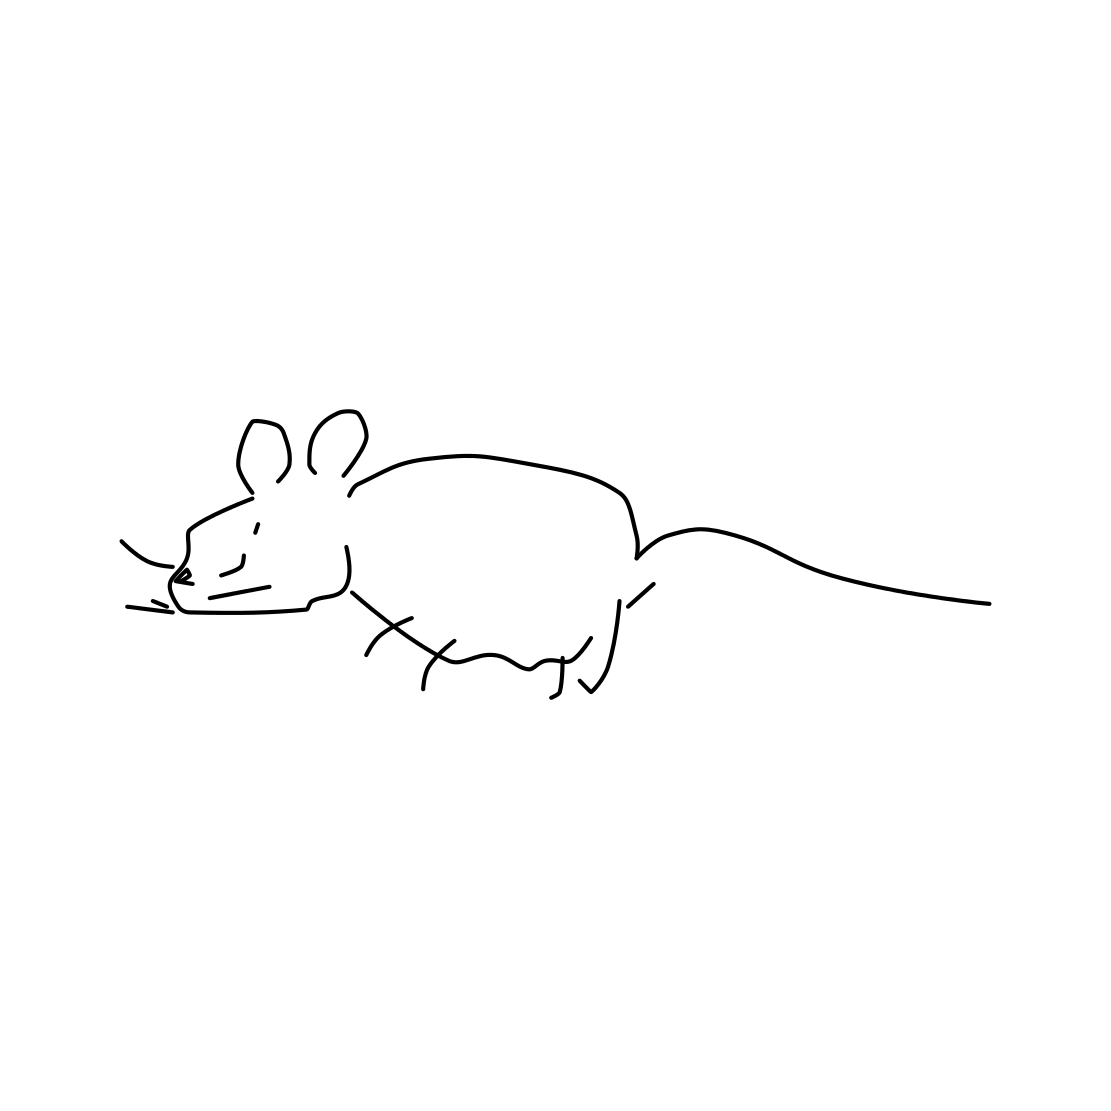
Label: mouse (animal)